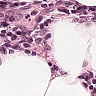
Metastatic tissue present: no